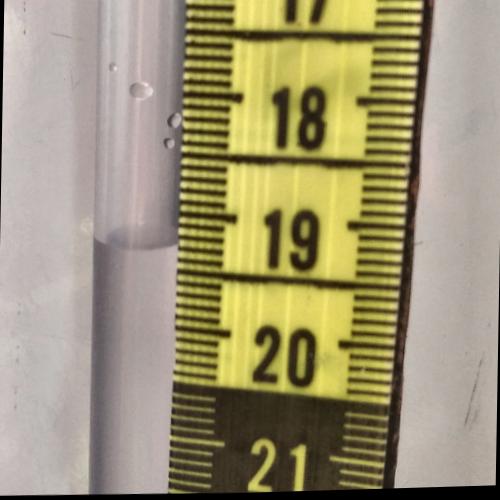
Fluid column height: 19.3 cm